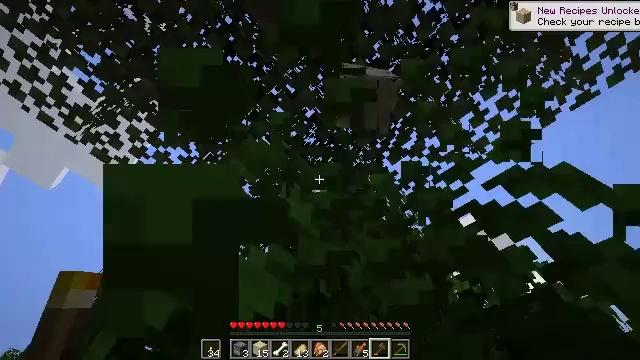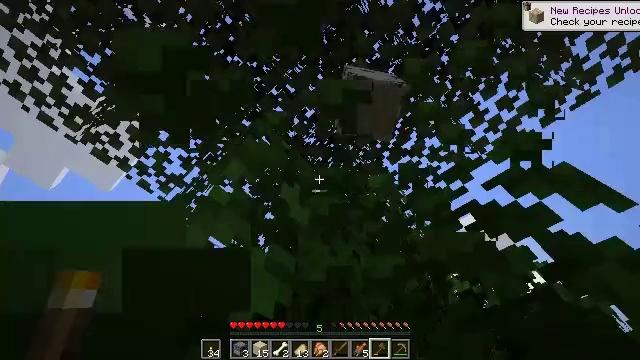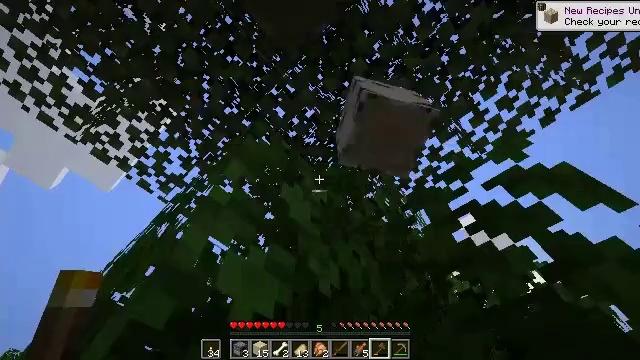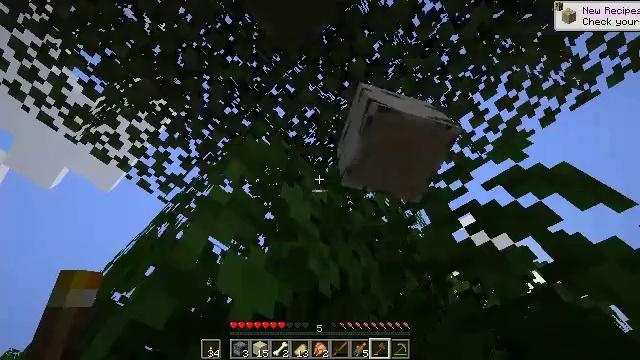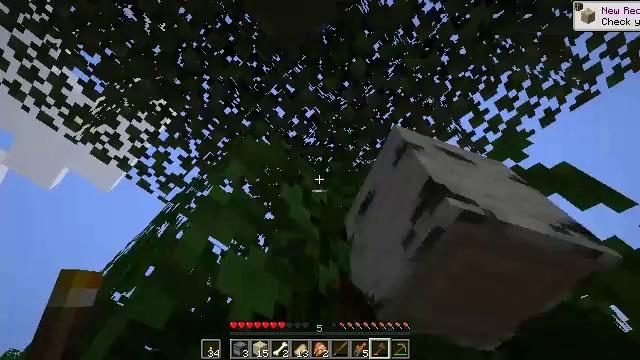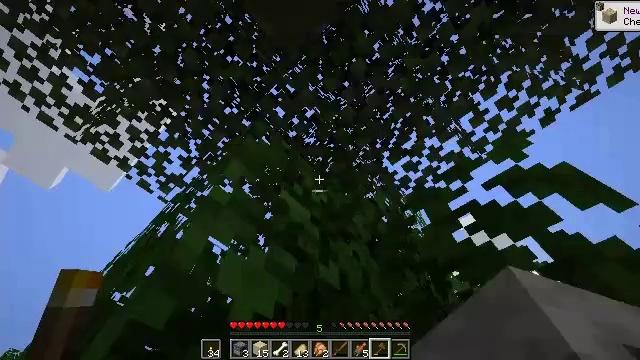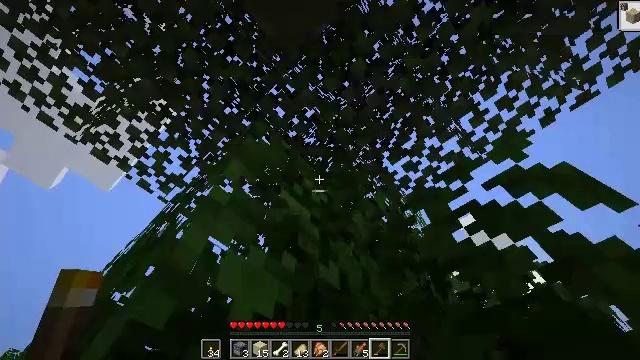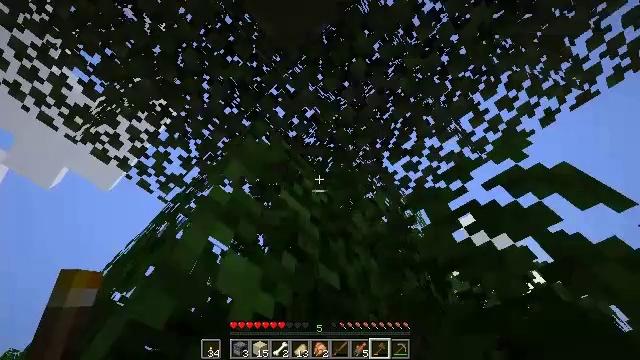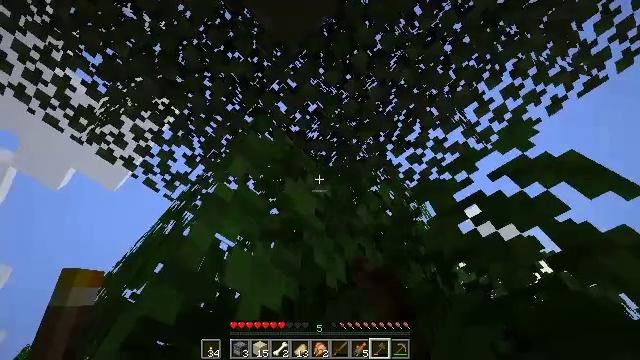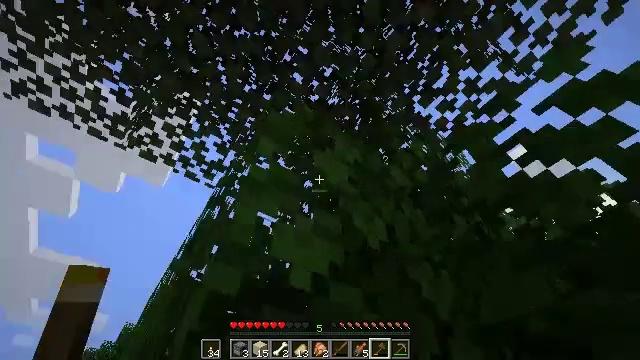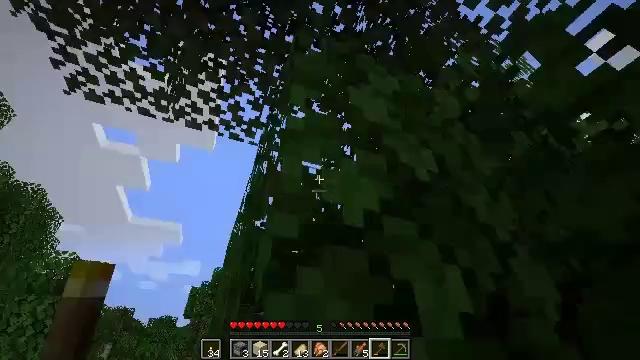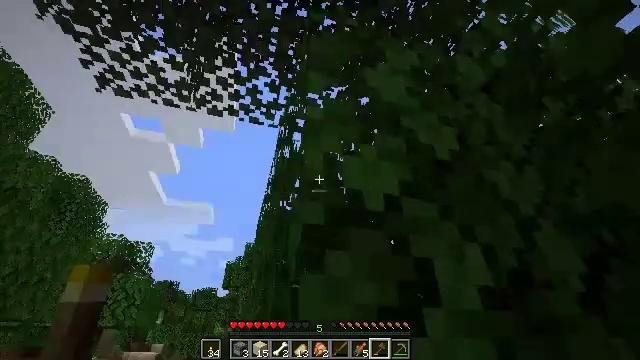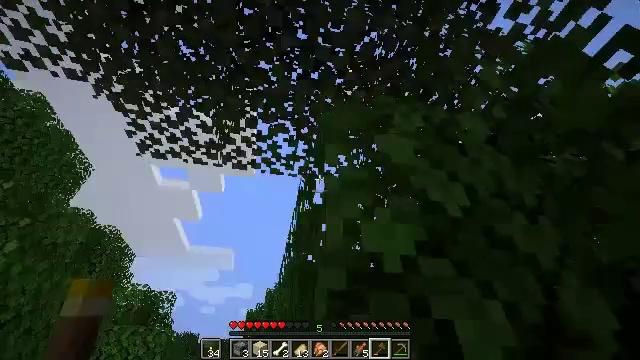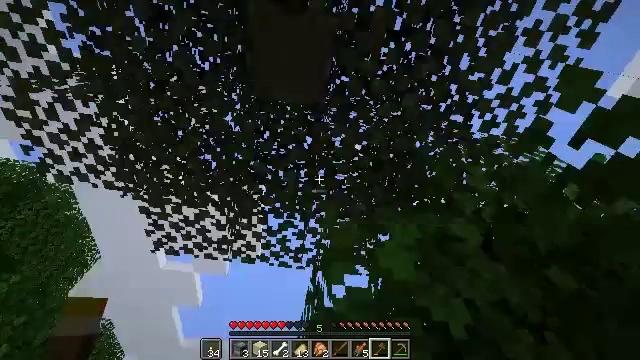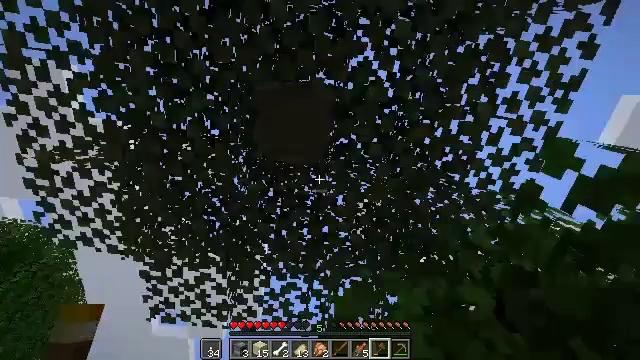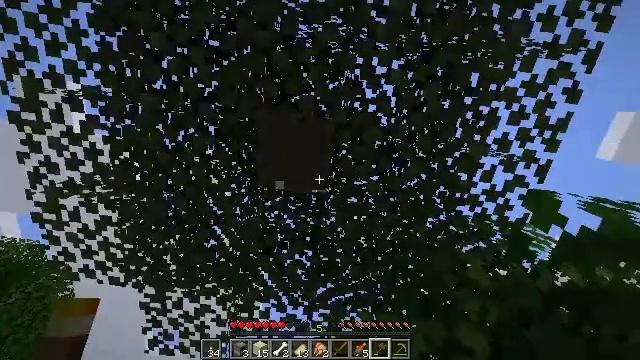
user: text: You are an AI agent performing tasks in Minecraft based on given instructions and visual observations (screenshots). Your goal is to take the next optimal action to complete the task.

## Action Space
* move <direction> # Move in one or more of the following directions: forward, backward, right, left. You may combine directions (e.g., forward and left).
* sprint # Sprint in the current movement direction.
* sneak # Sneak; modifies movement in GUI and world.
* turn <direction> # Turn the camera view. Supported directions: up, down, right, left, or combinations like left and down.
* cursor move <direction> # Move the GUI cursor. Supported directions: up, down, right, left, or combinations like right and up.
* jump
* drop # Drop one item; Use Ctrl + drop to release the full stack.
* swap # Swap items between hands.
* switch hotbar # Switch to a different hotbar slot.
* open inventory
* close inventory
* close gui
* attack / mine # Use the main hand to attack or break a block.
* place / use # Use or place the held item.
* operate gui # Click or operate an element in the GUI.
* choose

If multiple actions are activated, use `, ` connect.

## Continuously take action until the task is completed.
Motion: motion action
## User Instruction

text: Chop down the birch log.
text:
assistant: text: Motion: attack / mine
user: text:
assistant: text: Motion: attack / mine
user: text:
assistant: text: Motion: attack / mine
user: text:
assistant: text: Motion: attack / mine
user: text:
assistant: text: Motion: attack / mine
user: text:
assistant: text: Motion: attack / mine
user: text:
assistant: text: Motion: attack / mine
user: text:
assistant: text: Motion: turn left and down
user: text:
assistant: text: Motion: turn left and down
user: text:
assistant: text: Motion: turn left and down
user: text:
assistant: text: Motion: move back, turn left and down
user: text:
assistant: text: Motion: move back, turn left and up
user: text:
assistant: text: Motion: move back, turn left and up
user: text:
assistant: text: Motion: move back, turn left and up
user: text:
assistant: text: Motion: turn up, attack / mine
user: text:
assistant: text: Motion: attack / mine
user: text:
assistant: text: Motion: attack / mine
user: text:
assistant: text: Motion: turn up, attack / mine
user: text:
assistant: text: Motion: turn up, attack / mine
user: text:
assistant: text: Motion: attack / mine
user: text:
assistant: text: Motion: attack / mine
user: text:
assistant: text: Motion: attack / mine
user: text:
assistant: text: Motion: attack / mine
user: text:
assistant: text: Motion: attack / mine
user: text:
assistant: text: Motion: attack / mine
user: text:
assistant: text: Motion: attack / mine
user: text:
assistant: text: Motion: attack / mine
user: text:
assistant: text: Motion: attack / mine
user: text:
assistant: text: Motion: turn left, attack / mine
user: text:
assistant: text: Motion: attack / mine